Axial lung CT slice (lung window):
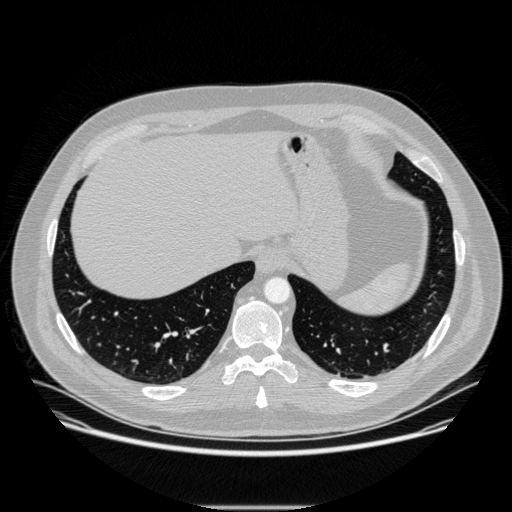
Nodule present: no